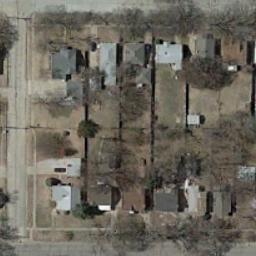
Label: residential